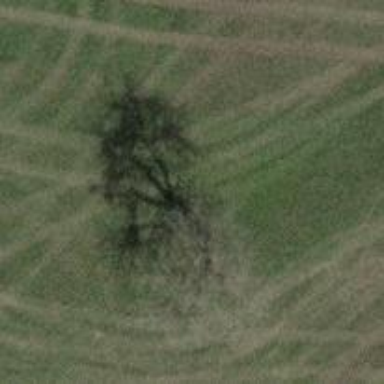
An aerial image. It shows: Beautiful tree in nature.